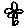
Label: flower